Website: macys
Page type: customer-info-address
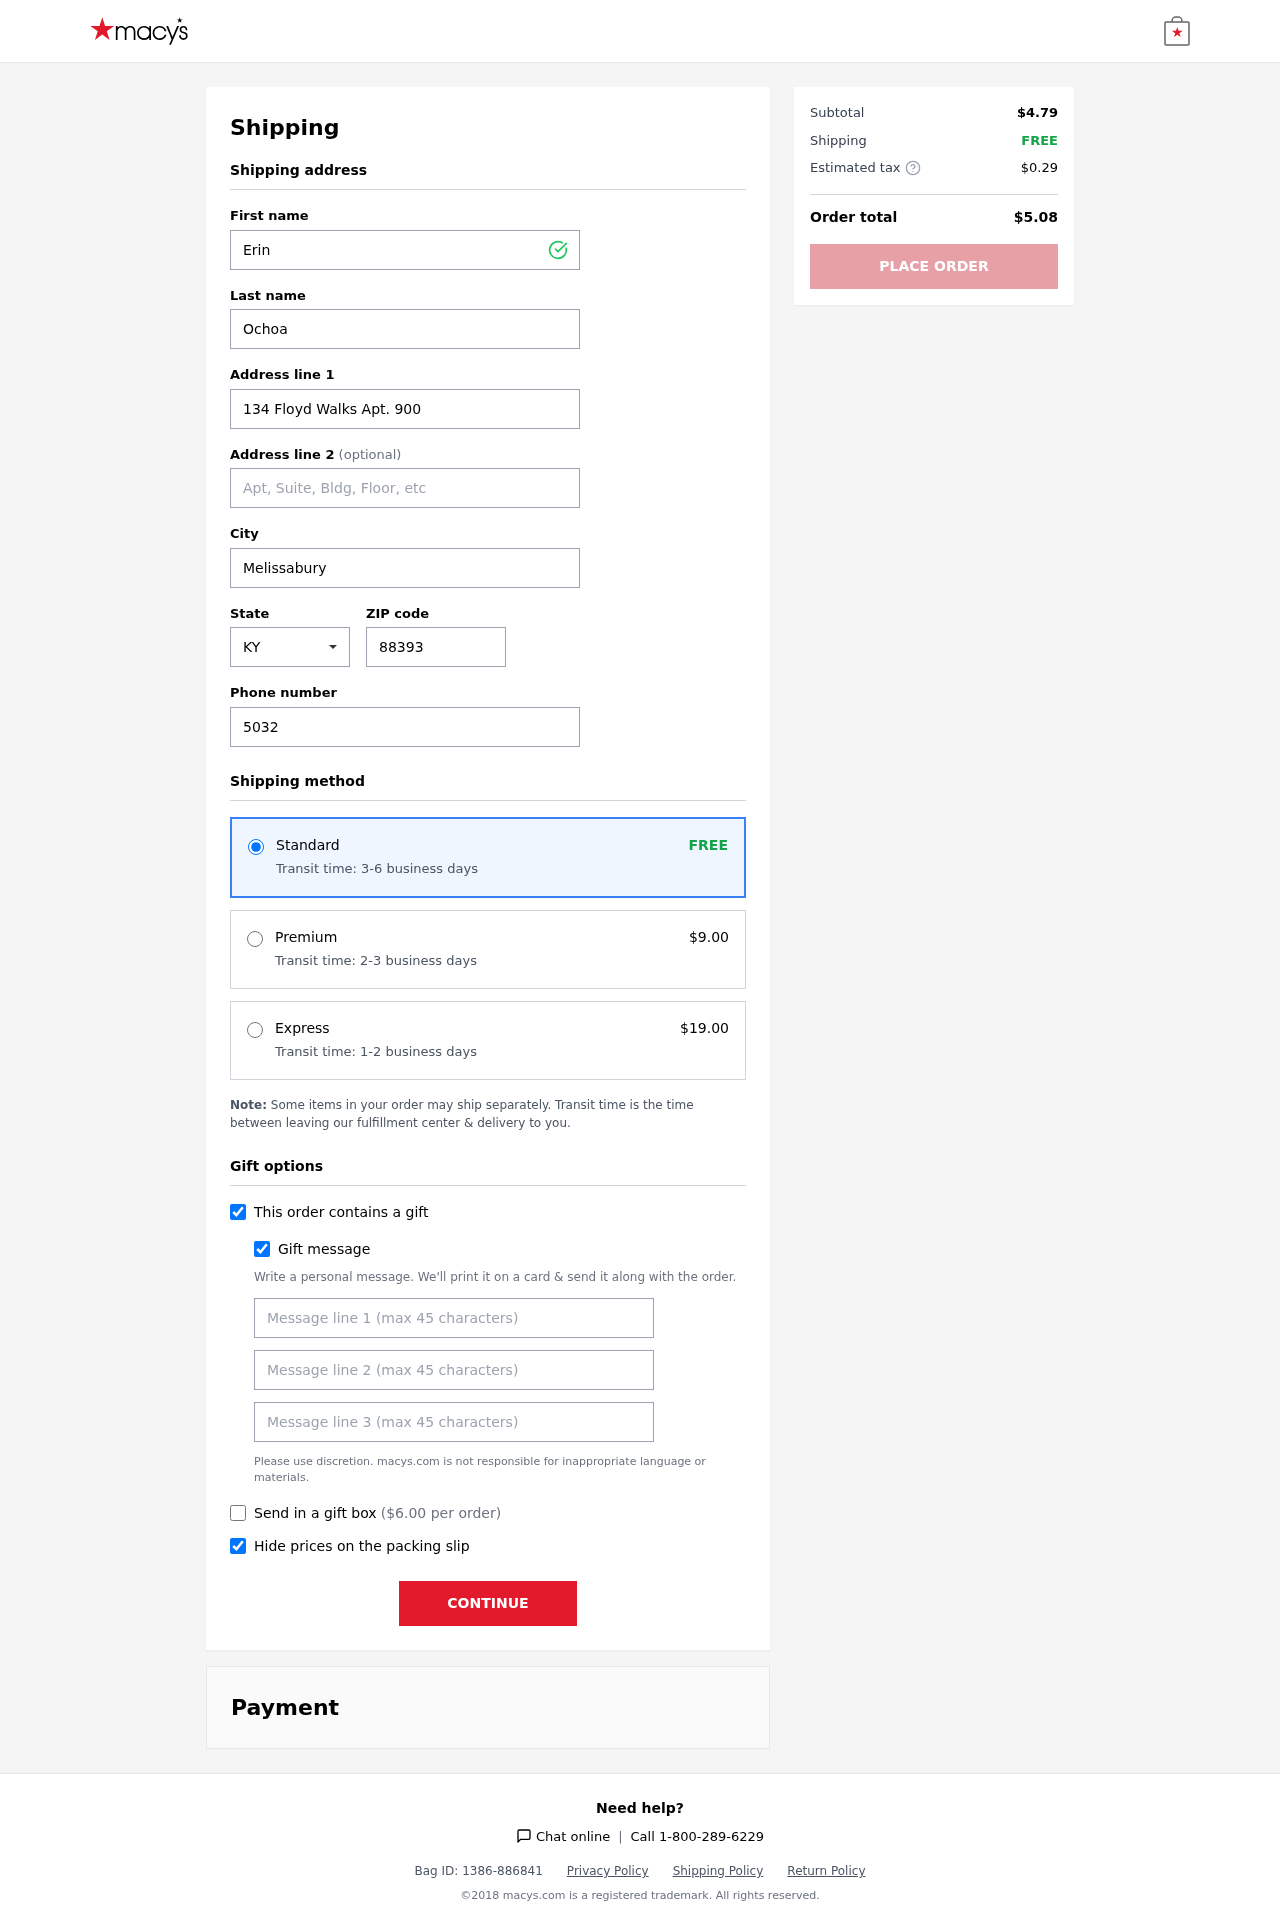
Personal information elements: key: PII_CITY
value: Melissabury
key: PII_FIRSTNAME
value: Erin
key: PII_GIFT_MESSAGE
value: Hey Louis, I thought of you when I spotted these tasty mini waffles! Perfect for those busy mornings or whenever you need a sweet treat. Hope they add a little joy to your day!  Erin
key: PII_LASTNAME
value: Ochoa
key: PII_PHONE
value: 5032975417
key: PII_POSTCODE
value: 88393
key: PII_STATE_ABBR
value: KY
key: PII_STREET
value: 134 Floyd Walks Apt. 900
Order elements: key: ORDER_SHIPPING_STANDARD
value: FREE
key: ORDER_SHIPPING_STANDARD_TIME
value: Transit time: 3-6 business days
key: ORDER_SHIPPING_PREMIUM
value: $9.00
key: ORDER_SHIPPING_PREMIUM_TIME
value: Transit time: 2-3 business days
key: ORDER_SHIPPING_EXPRESS
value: $19.00
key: ORDER_SHIPPING_EXPRESS_TIME
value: Transit time: 1-2 business days
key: ORDER_GIFT_BOX_FEE
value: $6.00
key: ORDER_SUBTOTAL
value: $4.79
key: ORDER_SHIPPING_COST
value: FREE
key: ORDER_TAX
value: $0.29
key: ORDER_TOTAL
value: $5.08